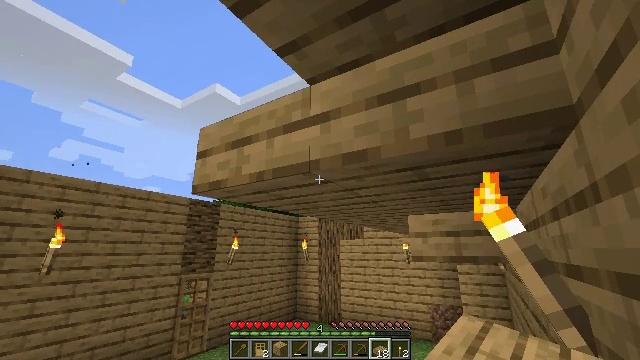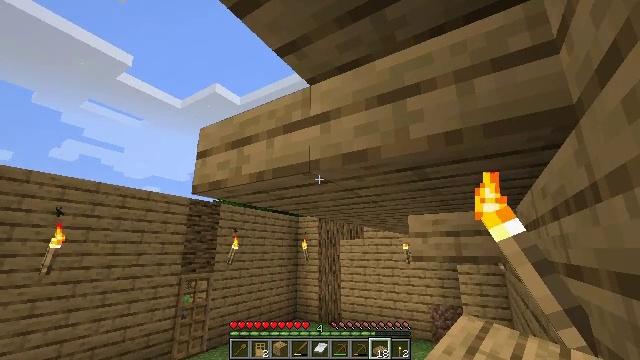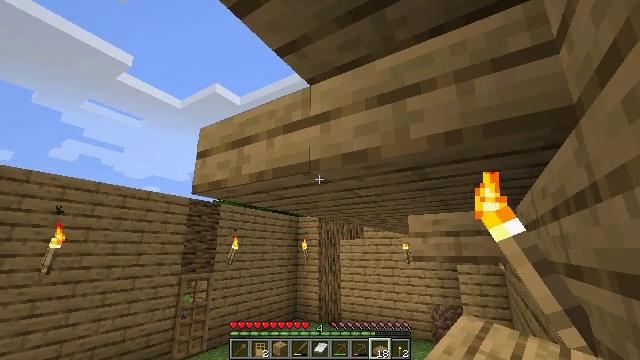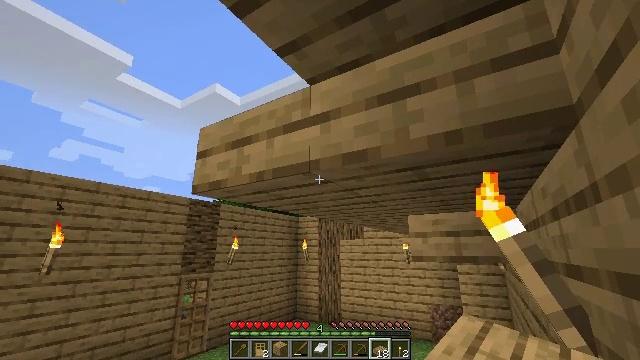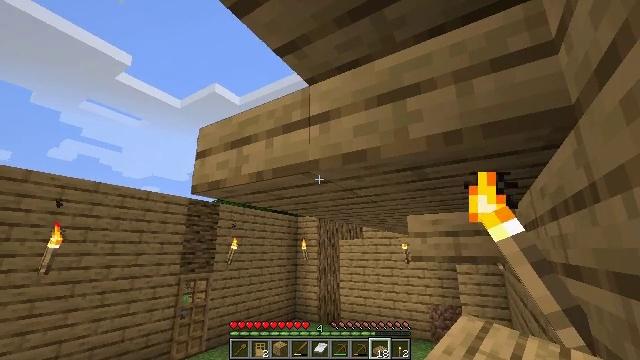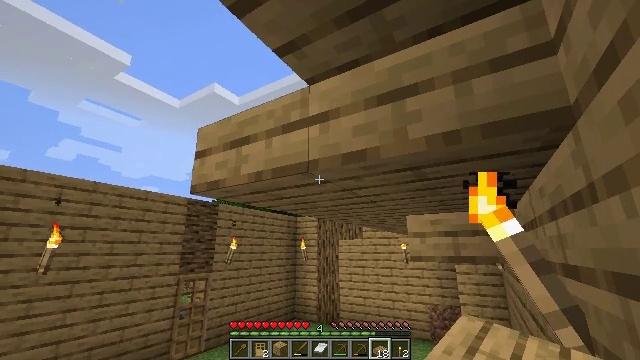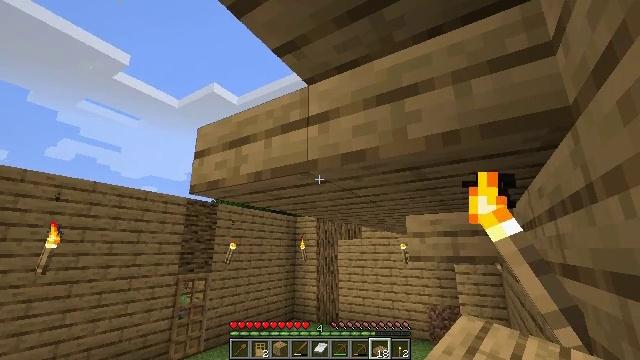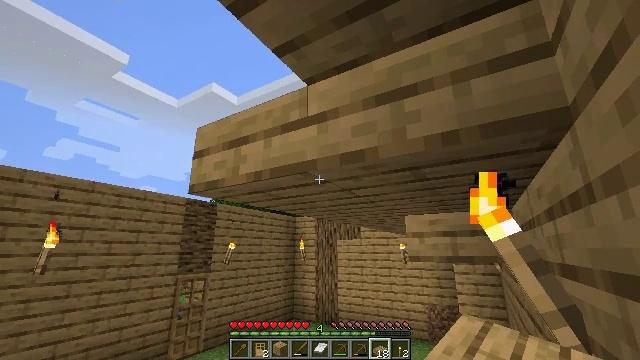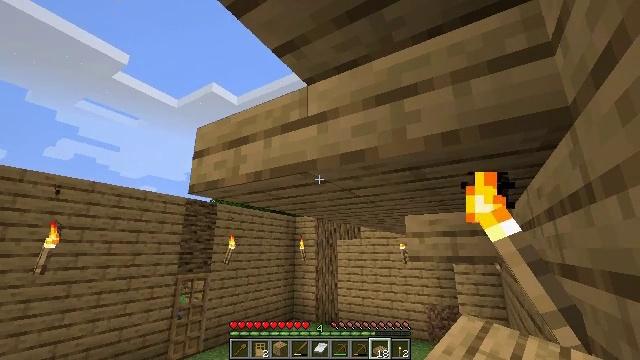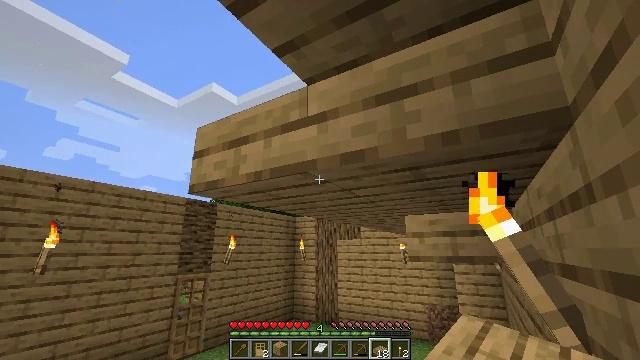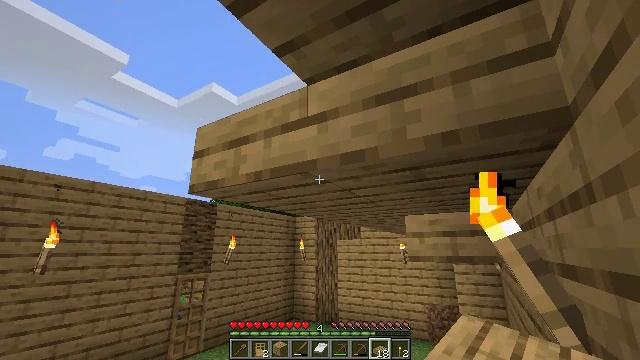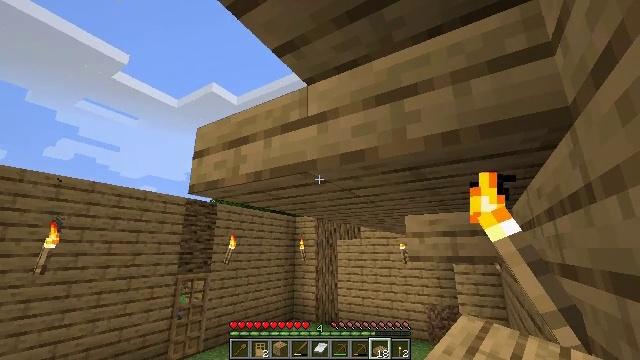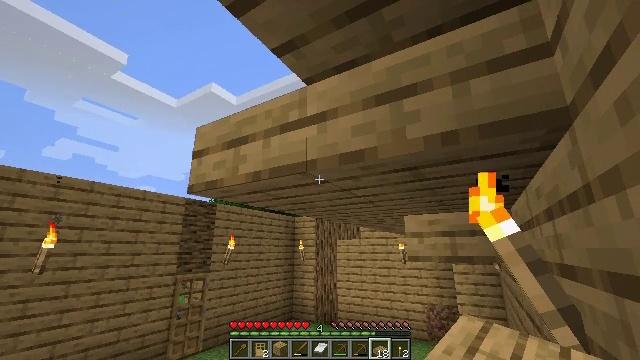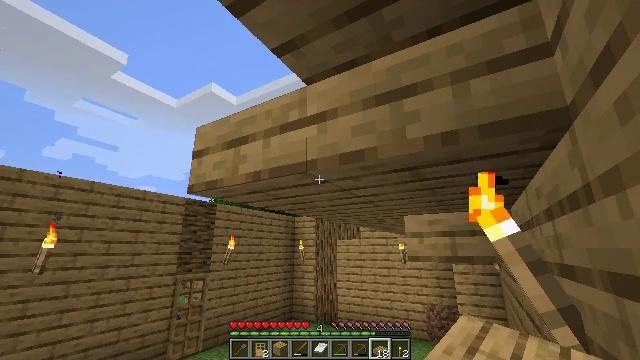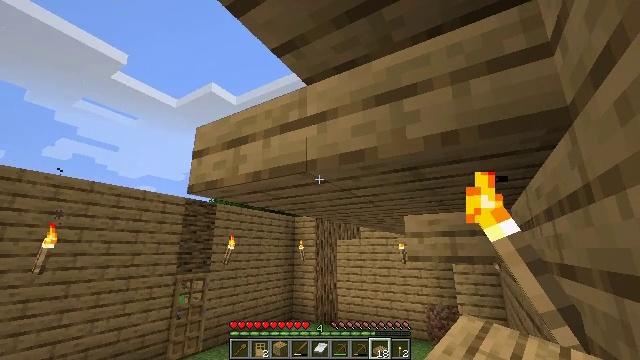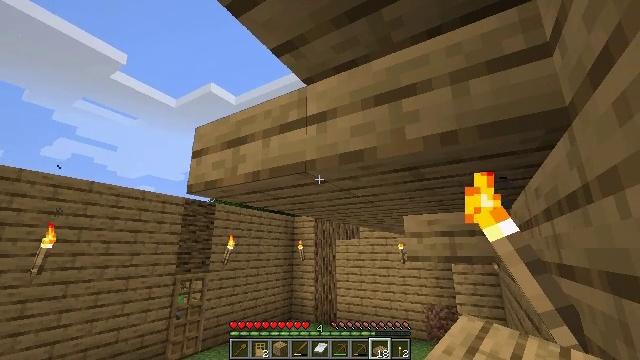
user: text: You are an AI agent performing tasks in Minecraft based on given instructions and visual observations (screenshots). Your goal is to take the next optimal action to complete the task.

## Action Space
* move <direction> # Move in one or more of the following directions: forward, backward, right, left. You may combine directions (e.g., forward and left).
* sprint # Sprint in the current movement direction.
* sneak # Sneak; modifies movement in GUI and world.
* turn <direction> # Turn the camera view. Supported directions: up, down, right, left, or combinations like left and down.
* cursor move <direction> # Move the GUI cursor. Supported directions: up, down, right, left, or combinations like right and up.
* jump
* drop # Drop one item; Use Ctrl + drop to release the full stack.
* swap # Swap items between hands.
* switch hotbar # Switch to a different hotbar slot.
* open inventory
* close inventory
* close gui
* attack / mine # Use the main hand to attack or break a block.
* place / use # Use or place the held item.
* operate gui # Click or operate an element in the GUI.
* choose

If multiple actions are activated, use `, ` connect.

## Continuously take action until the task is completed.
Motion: motion action
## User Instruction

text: Dig up the oak slab used in construction.
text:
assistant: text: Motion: no_op
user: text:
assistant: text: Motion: no_op
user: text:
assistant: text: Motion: no_op
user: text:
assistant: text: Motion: no_op
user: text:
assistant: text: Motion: no_op
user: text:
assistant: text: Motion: no_op
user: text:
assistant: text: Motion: no_op
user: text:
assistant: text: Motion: no_op
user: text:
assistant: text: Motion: no_op
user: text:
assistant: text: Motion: no_op
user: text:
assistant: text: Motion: no_op
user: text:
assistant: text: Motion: no_op
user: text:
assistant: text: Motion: no_op
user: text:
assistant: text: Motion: no_op
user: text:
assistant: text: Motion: no_op
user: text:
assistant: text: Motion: no_op
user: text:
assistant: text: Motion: no_op
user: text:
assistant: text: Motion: no_op
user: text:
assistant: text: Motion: no_op
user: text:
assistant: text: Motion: switch to hotbar 5
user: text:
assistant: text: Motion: switch to hotbar 5
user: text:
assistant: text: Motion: switch to hotbar 5
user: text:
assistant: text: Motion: switch to hotbar 5
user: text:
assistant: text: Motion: switch to hotbar 5
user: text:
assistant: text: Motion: no_op
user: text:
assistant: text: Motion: no_op
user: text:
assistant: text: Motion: no_op
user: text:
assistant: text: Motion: no_op
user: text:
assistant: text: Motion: no_op
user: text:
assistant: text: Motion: no_op